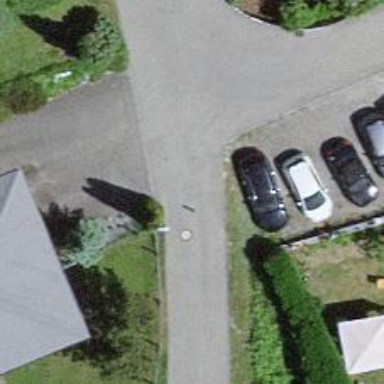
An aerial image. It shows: Bollard.